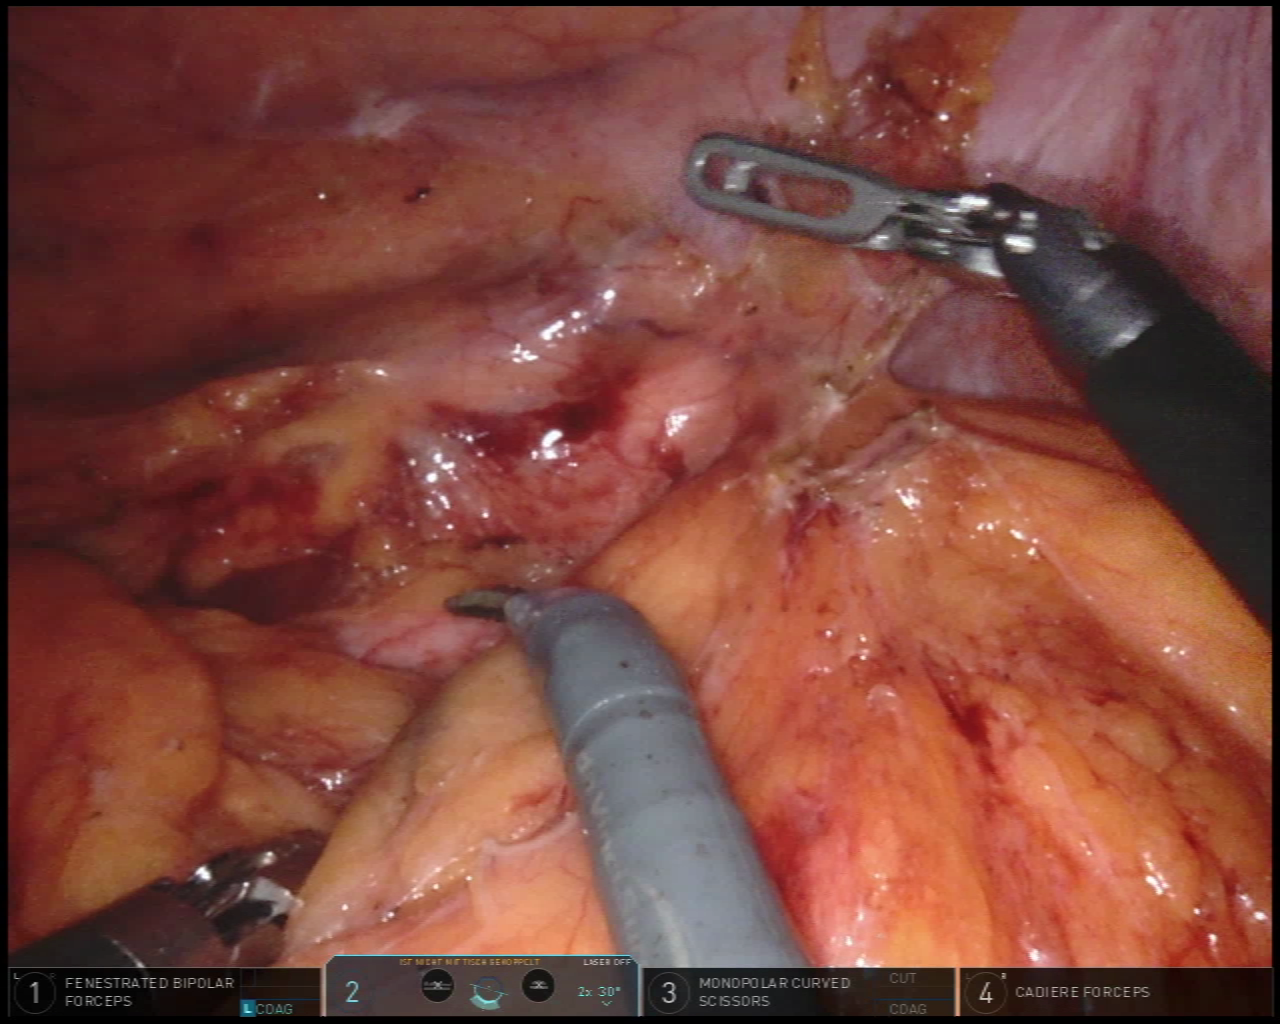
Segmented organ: ureter
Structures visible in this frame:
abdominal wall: yes
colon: no
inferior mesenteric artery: no
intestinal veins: no
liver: no
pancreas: no
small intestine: no
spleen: no
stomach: no
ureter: yes
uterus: no
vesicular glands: no